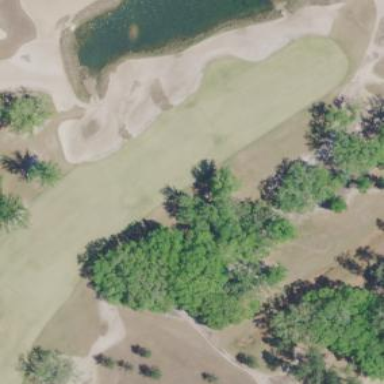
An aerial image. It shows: Golf bunker filled with sandy terrain.